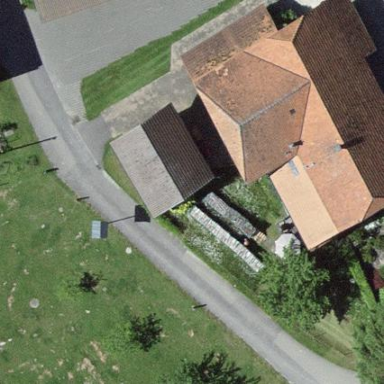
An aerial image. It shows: Farm building.